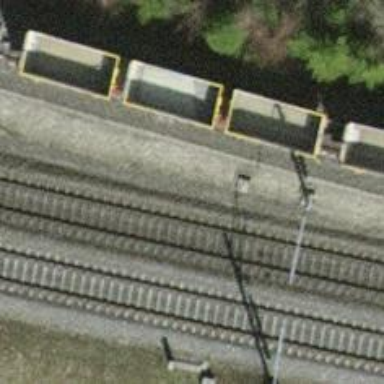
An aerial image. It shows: Single railway track with electrification through contact line.